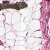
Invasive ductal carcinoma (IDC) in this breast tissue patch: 0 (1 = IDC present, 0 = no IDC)